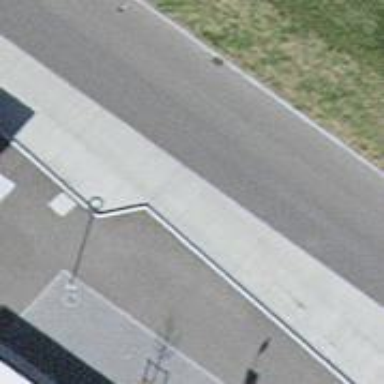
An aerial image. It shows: Residential road with asphalt surface. There is asphalt sidewalk on the right side.